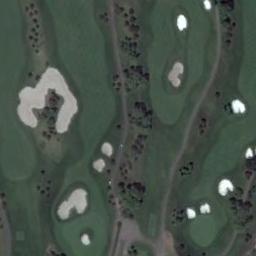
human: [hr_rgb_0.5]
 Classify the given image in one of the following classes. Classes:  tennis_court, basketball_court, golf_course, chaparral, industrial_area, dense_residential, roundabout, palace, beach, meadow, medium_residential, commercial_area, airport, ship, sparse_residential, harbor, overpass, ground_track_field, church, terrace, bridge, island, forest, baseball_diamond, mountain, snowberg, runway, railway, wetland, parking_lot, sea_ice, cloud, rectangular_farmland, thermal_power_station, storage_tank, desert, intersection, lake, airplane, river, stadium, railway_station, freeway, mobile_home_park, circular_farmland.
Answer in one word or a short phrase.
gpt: golf_course